Field crop: maize
Growth stage: 2
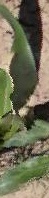
Species: maize